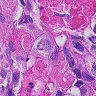
Metastatic tissue present: yes